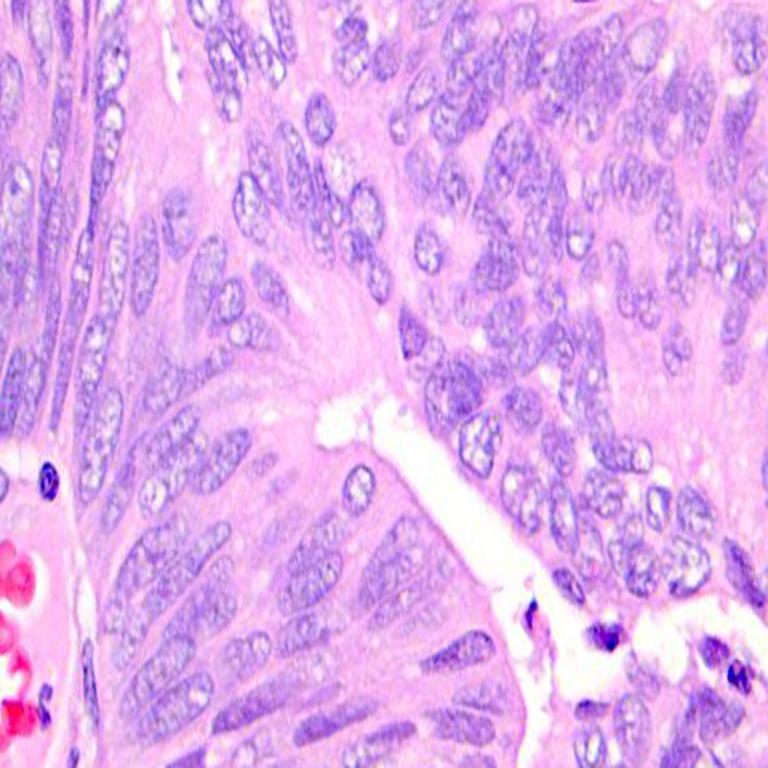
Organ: colon
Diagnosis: adenocarcinomas